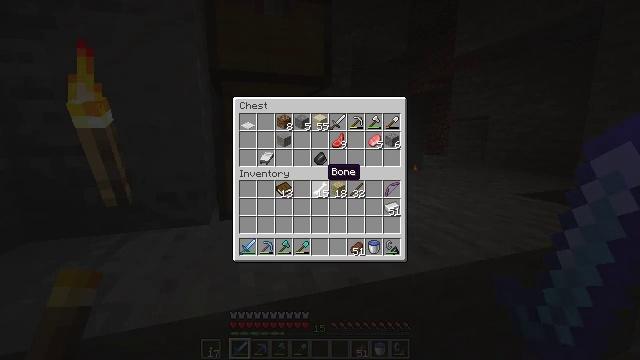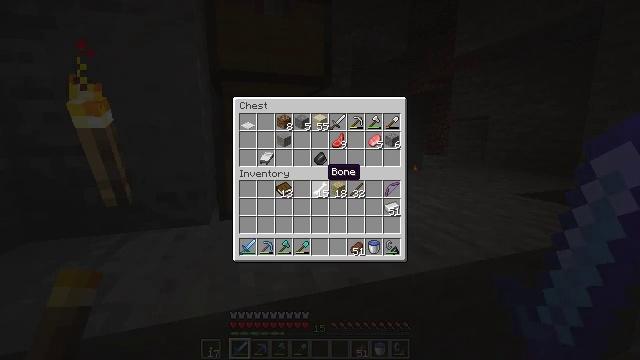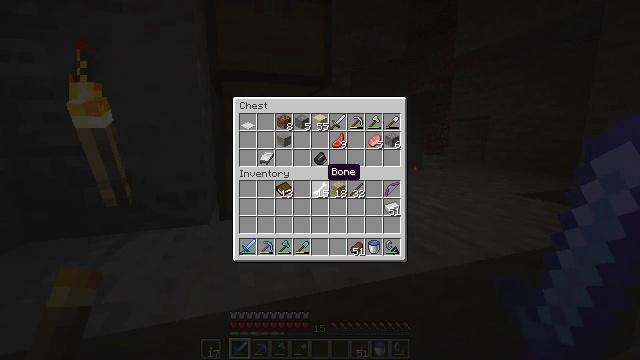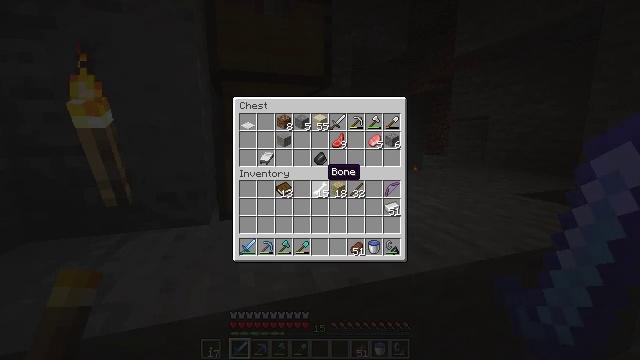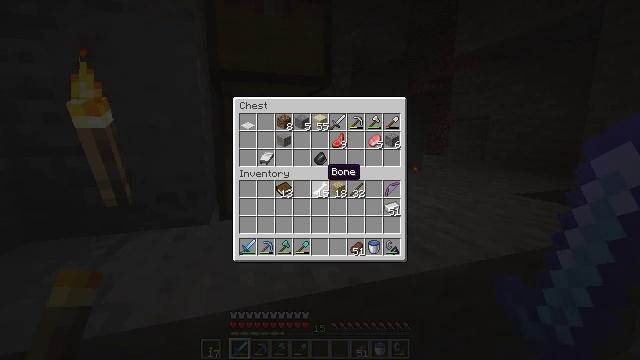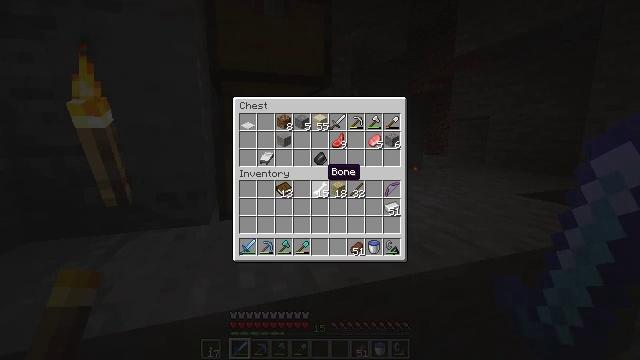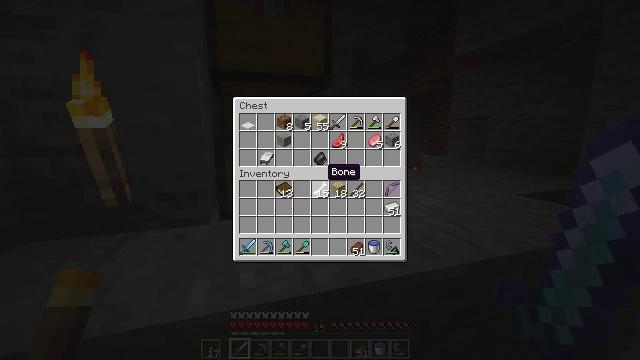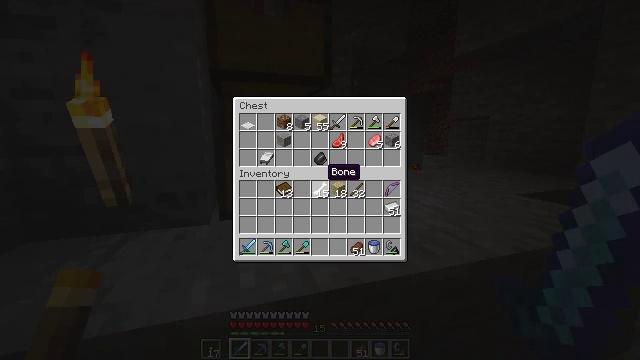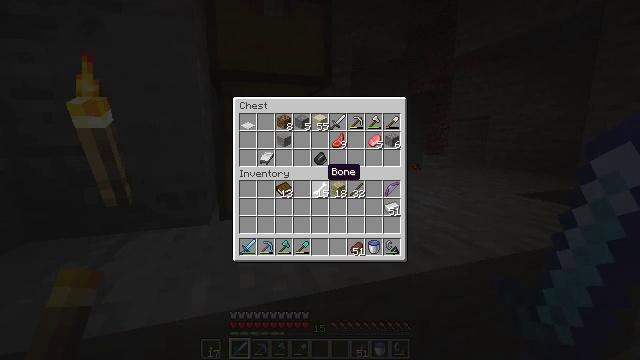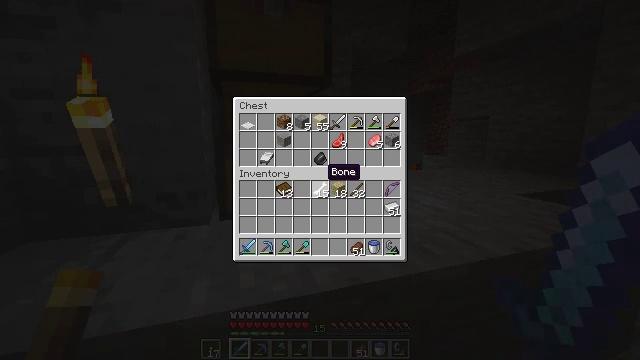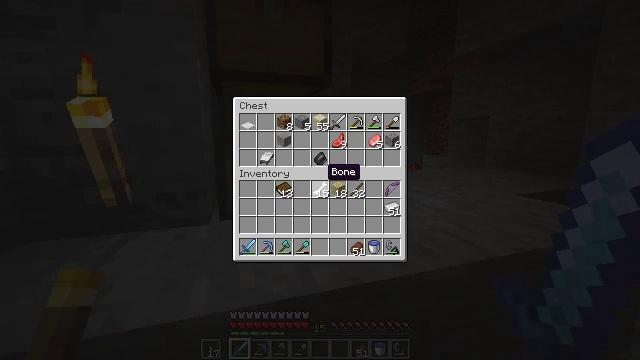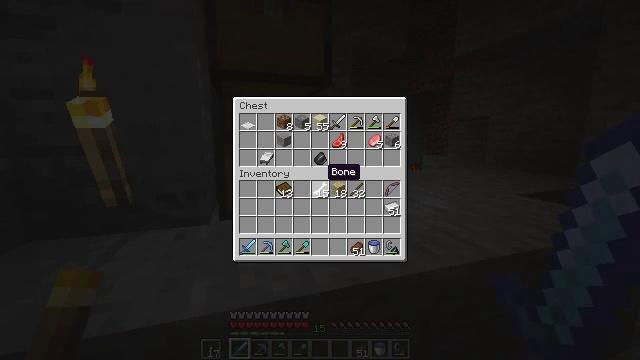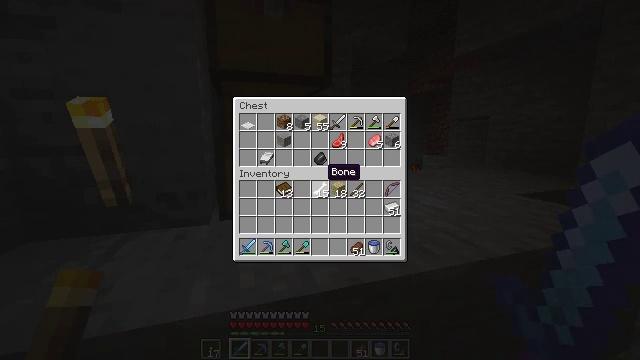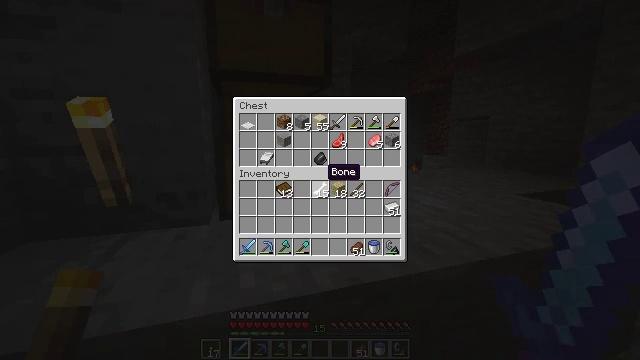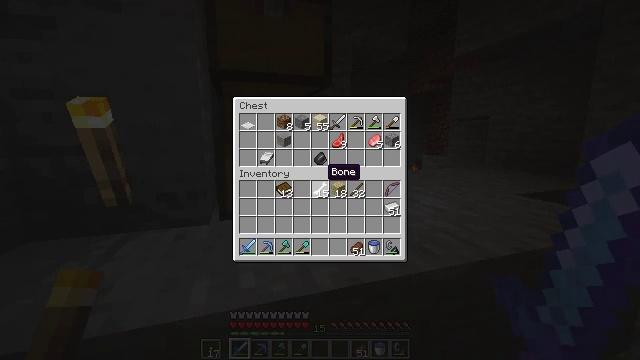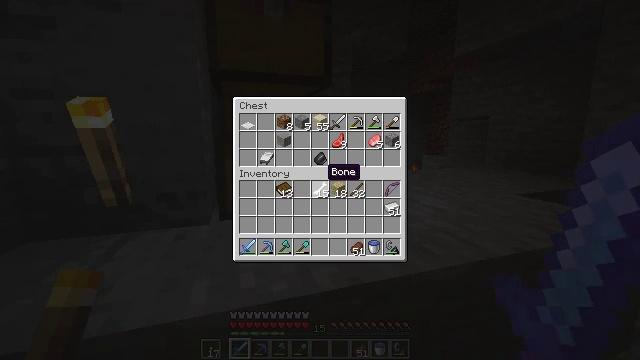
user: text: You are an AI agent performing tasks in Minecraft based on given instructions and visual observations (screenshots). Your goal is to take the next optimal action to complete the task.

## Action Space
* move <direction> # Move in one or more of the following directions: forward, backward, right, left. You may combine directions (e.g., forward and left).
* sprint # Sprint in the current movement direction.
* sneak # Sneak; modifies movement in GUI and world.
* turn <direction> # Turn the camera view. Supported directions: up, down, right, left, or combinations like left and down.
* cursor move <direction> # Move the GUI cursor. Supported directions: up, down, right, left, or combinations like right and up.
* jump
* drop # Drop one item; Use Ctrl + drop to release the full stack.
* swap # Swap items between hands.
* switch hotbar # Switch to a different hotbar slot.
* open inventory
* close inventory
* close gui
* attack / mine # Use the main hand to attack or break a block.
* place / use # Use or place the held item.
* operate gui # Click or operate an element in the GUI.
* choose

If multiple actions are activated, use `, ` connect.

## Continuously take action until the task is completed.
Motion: motion action
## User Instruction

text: Interact with the crafting table to obtain a birch trapdoor.
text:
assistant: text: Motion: no_op
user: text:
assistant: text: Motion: no_op
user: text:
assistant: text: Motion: no_op
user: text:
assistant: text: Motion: no_op
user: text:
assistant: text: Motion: no_op
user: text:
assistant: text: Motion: no_op
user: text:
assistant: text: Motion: no_op
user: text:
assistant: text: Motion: no_op
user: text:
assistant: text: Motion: no_op
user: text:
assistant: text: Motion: no_op
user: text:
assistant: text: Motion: no_op
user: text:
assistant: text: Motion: no_op
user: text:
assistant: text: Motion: no_op
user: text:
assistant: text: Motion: no_op
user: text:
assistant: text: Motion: no_op
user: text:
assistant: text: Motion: no_op
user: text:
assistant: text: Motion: no_op
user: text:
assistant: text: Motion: no_op
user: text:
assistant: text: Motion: no_op
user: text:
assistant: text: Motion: no_op
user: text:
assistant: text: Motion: no_op
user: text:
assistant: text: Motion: no_op
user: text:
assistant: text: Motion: no_op
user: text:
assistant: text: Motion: no_op
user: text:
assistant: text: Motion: no_op
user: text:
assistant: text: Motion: no_op
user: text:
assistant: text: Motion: no_op
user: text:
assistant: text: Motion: no_op
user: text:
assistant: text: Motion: no_op
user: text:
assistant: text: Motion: no_op